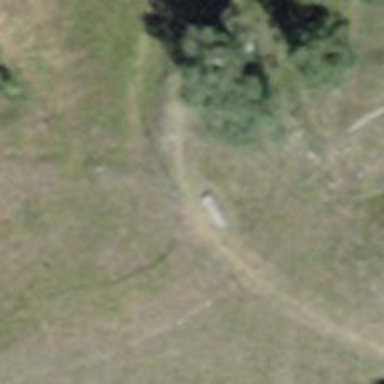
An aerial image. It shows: Bench.